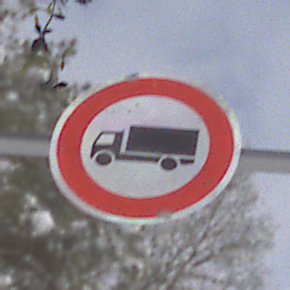
Verkehrszeichen: VerbotFuerKraftfahrzeugeUeberDreiKommaFuenfTonnen
Umgebung: Outdoor, Nature
Tageszeit: MorningAfternoon
Wetter: PartlyCloudy
Licht: Natural
Jahreszeit: Winter
Kontrast: HighContrast